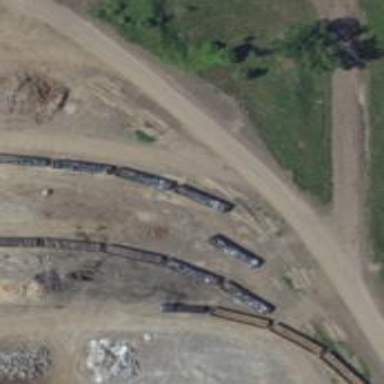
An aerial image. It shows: Rail spur service.